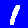
Digit: 1